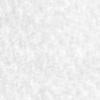
Label: no_change